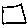
Label: square